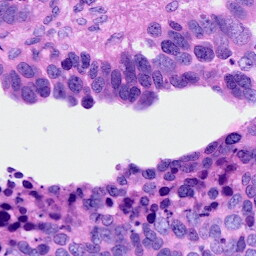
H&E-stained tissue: Ovarian